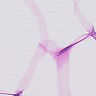
Metastatic tissue present: no